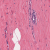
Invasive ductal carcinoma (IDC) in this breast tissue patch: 1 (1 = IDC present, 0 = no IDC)